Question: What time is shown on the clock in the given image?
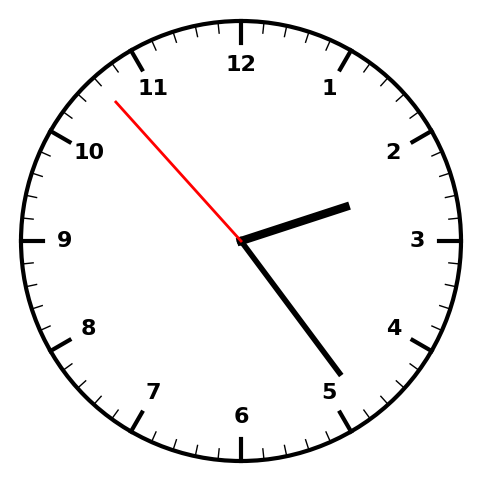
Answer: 02:23:53